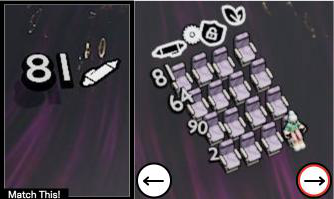
Task: seats
Answer: no